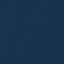
Land use / land cover class: SeaLake